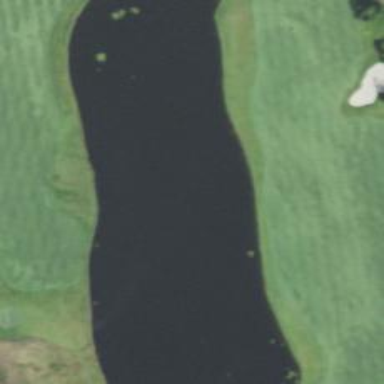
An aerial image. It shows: Mown grass fairway on the golf course.